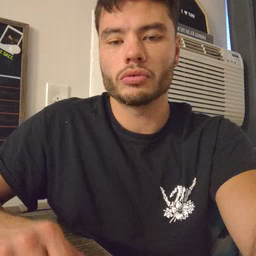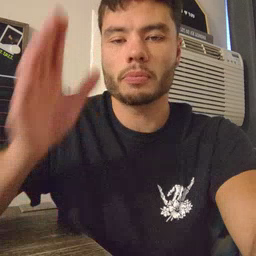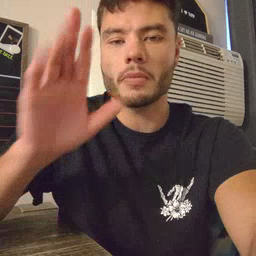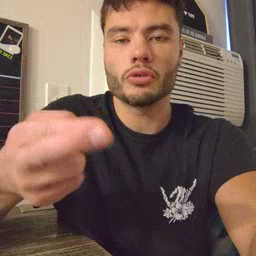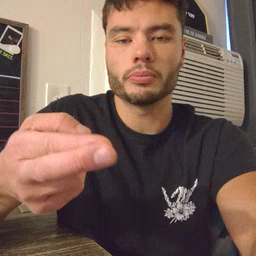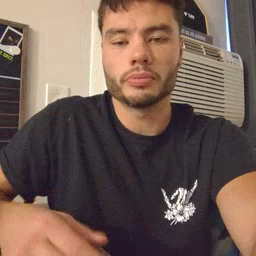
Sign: bedroom